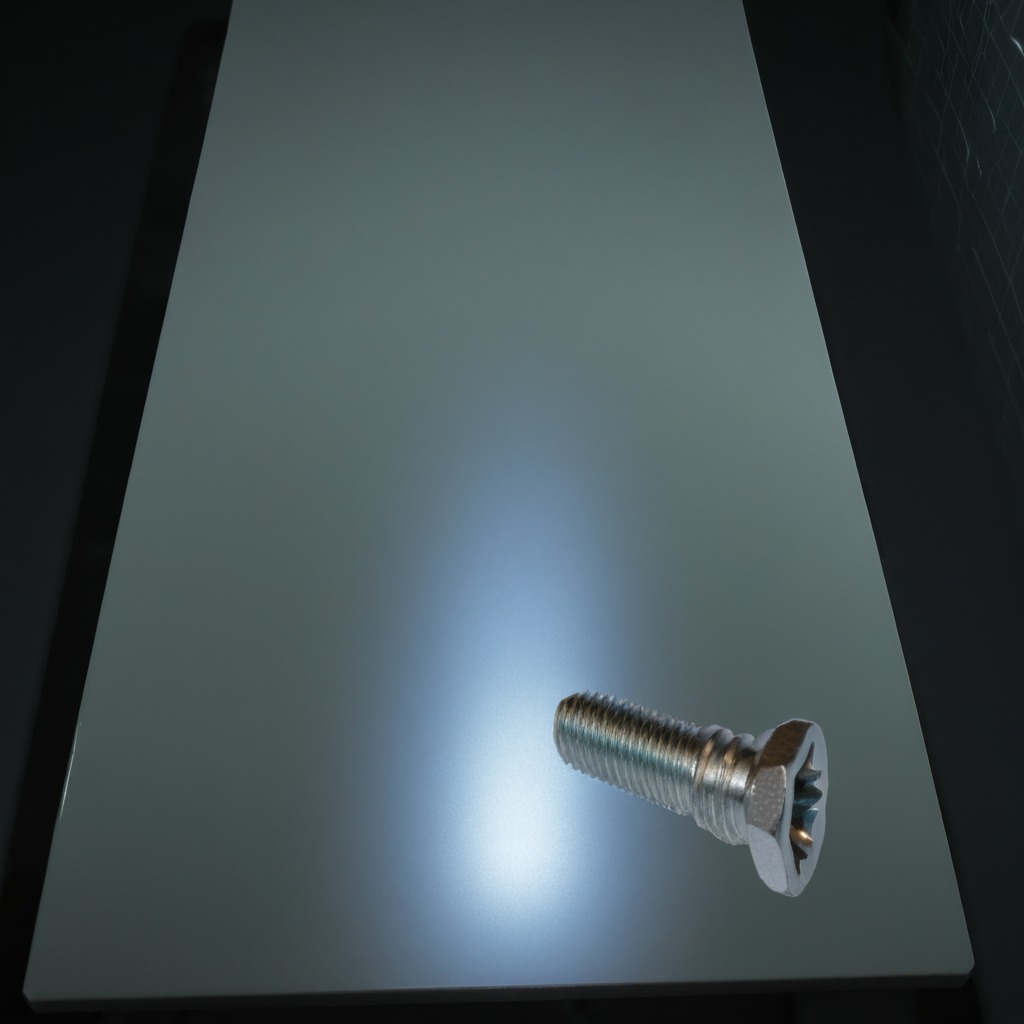
A metal screw is lying on a clean empty table in a railway signal maintenance room lit by harsh overhead fluorescents photorealistic surface textures crisp shadows high dynamic range